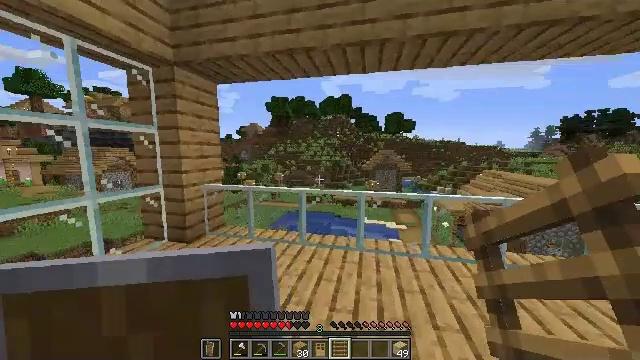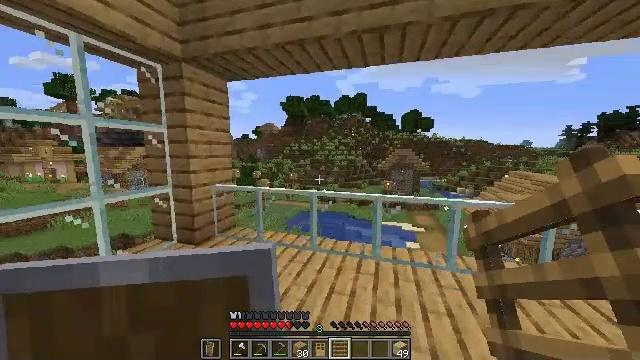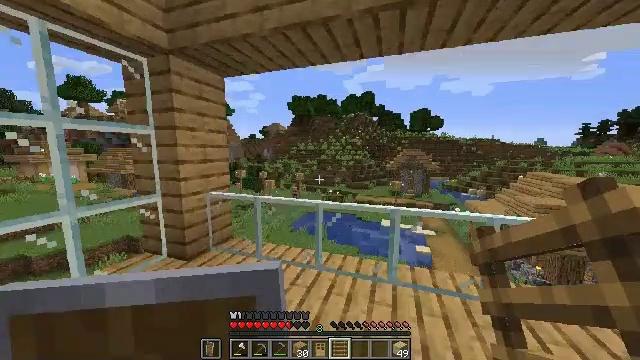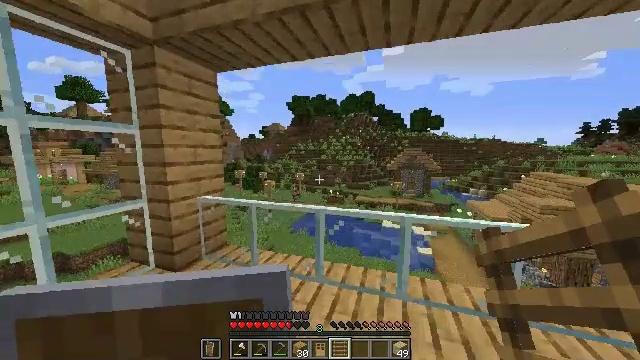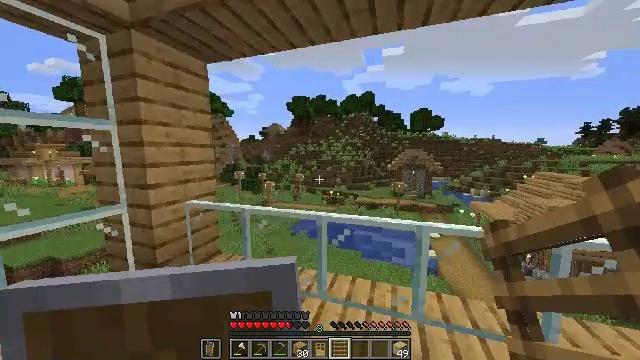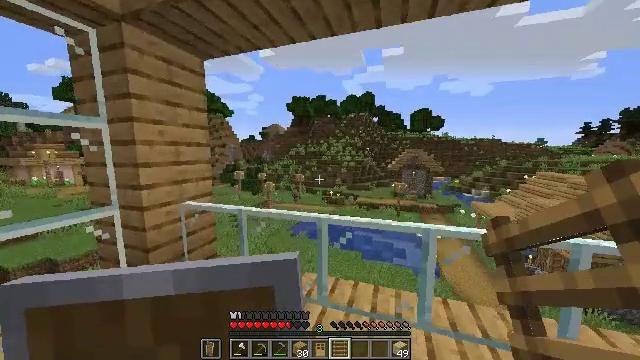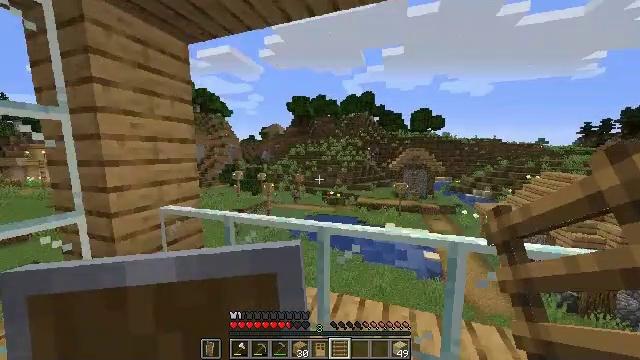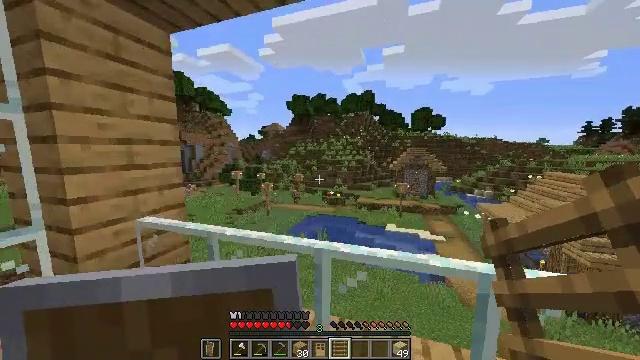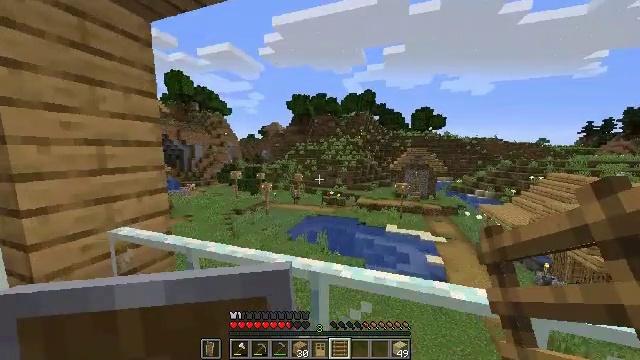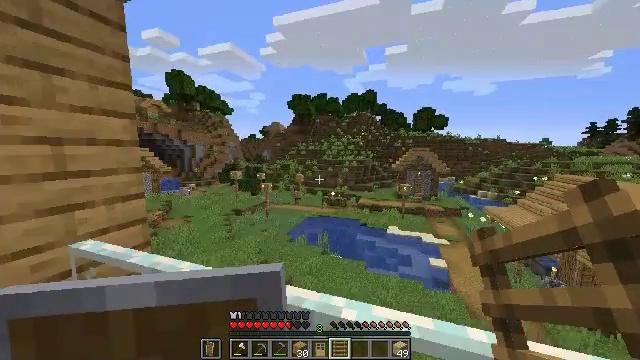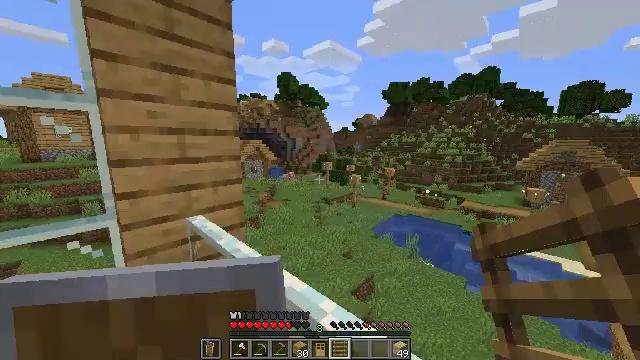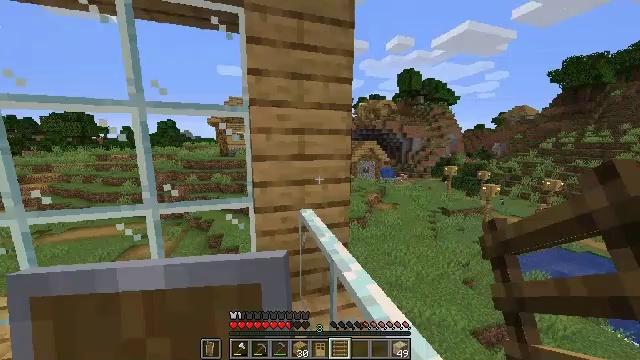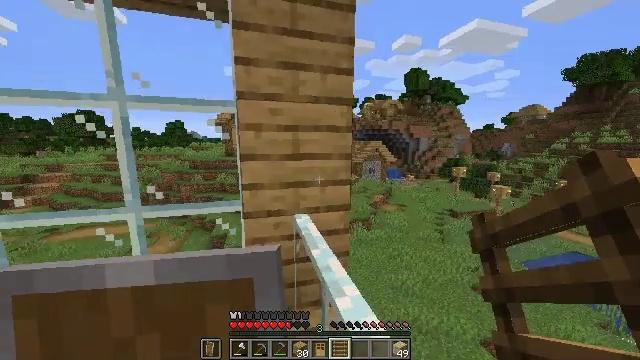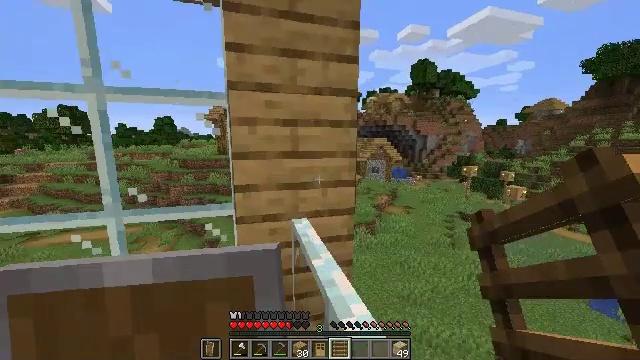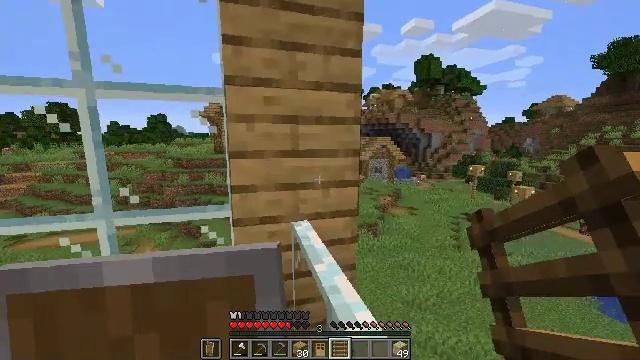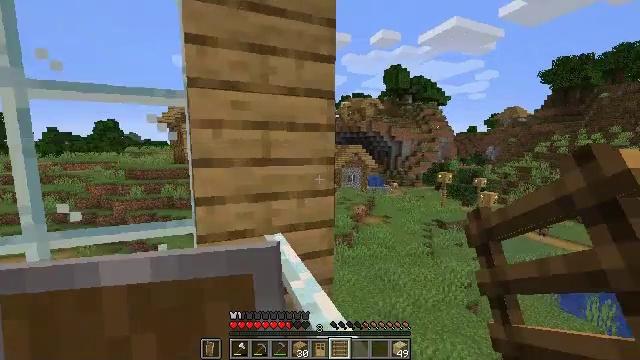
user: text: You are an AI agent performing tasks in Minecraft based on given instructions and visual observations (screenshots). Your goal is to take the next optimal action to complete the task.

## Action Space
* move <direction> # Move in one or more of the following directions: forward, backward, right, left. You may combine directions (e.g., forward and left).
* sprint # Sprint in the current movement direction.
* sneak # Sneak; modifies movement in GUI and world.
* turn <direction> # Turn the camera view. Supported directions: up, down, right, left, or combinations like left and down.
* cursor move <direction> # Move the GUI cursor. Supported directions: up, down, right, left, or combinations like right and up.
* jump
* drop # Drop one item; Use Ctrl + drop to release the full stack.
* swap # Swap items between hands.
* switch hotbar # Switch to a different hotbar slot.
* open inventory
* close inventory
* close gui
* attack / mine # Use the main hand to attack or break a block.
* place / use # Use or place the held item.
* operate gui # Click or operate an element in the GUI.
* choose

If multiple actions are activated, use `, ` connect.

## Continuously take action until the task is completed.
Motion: motion action
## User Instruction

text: Retrieve the glass pane from a window.
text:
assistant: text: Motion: move forward, sprint, turn left
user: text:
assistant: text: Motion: move forward, sprint, turn left
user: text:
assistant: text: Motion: move forward, sprint
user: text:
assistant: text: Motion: move forward, sprint
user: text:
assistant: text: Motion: move forward, sprint
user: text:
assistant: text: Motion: move forward, sprint
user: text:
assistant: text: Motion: move forward, sprint
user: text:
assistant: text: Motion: move forward, sprint
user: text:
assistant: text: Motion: move forward, sprint
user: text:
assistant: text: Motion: move forward, turn left and down
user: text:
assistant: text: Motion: move forward, turn left
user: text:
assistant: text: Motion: turn left
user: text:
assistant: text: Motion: no_op
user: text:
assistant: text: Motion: no_op
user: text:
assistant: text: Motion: turn right and up
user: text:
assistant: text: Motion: turn right and up
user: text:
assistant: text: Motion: turn right
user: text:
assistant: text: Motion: turn right
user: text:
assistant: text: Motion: turn right
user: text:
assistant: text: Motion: turn right
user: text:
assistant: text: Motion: turn right
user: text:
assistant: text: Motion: turn right and up
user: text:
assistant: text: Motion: turn right and up
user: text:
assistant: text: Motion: turn right and up
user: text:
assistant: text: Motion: no_op
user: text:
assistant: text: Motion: no_op
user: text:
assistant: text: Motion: move forward, turn left
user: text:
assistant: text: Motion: move forward, turn left
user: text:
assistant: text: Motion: move forward
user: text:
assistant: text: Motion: move forward